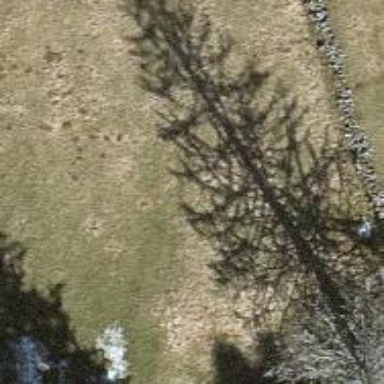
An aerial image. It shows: Path covered with grass.